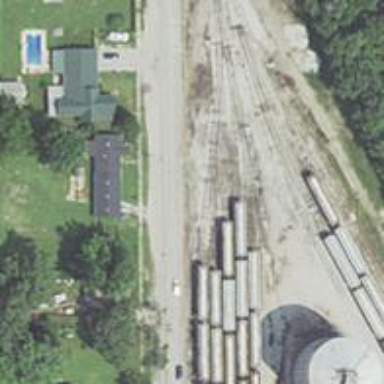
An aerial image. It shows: Railway siding for service.